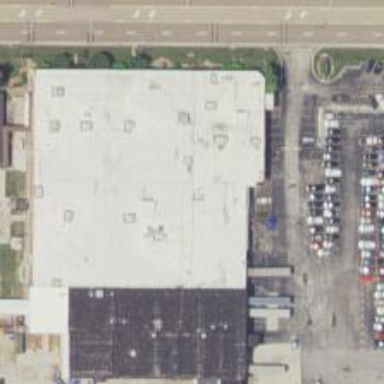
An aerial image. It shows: Commercial building.